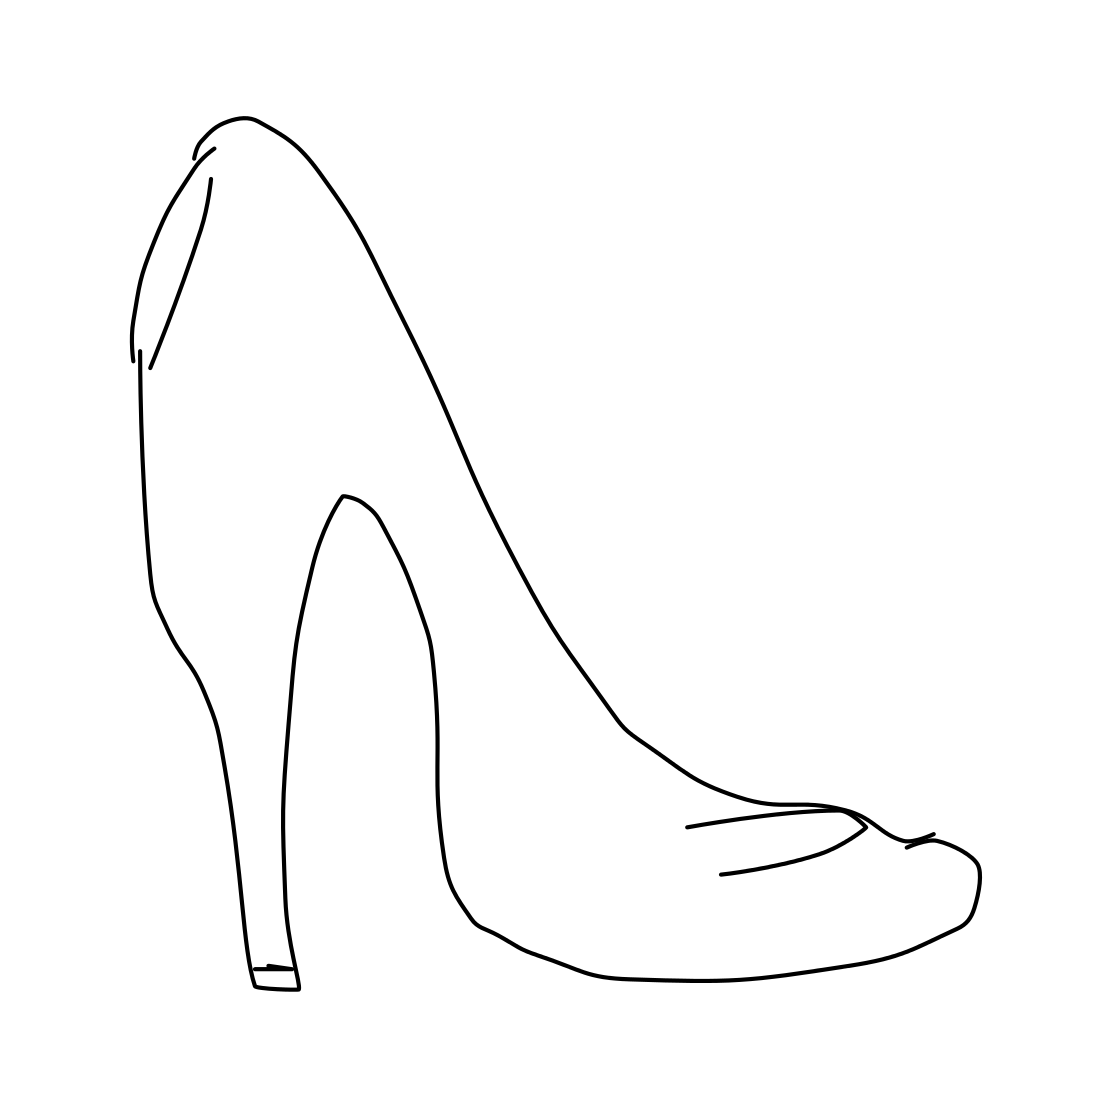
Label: shoe